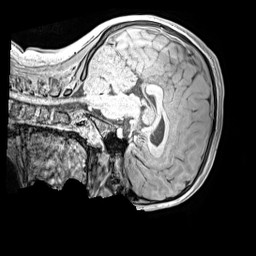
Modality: MP2RAGE
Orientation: sagittal
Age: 12
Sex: female
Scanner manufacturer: siemens
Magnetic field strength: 3 T
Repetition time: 4 s
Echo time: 0.00299 s